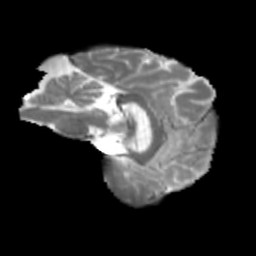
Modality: T2w
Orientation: sagittal
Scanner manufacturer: siemens
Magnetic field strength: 3 T
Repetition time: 4 s
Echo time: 0.0594 s